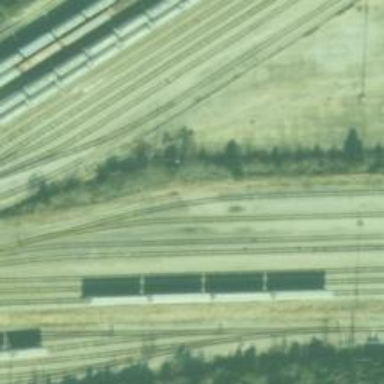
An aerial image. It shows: Railway yard in service.